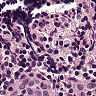
Metastatic tissue present: no